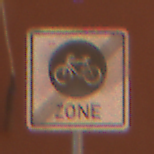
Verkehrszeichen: EndeFahrradzone
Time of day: MorningAfternoon
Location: Outdoor (Urban)
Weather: Clear
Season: NotSpecified
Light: Natural